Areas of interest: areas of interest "Industrial Building"
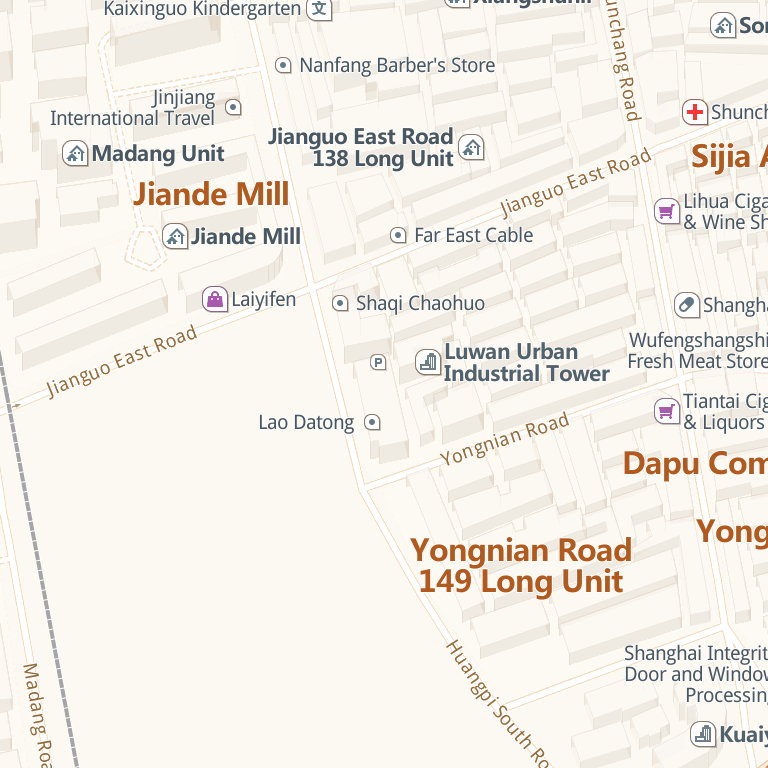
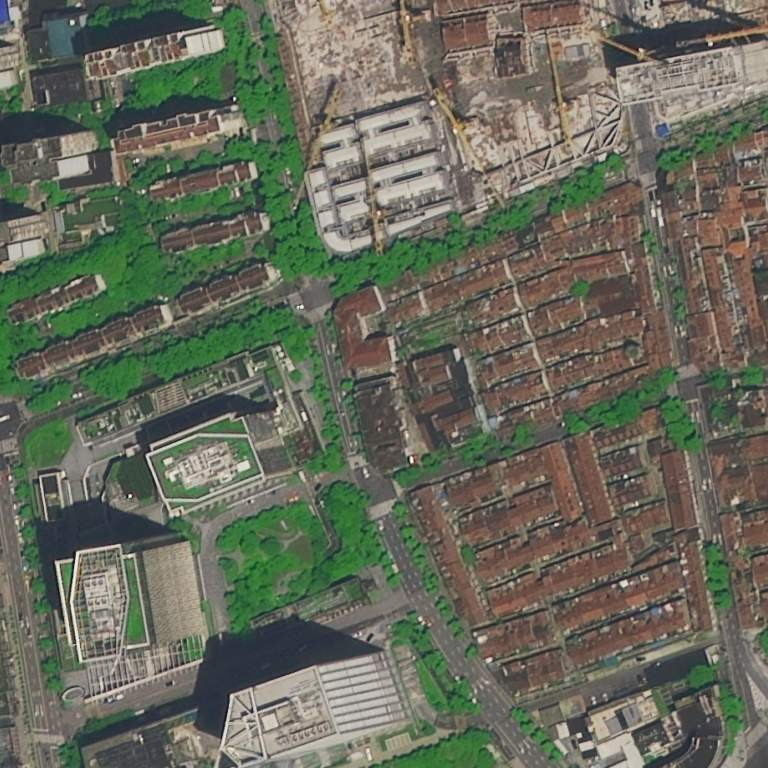